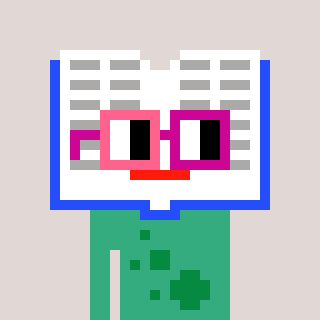
a pixel art character with square pink and red glasses, a dictionary-shaped head and a teal-colored body on a warm background